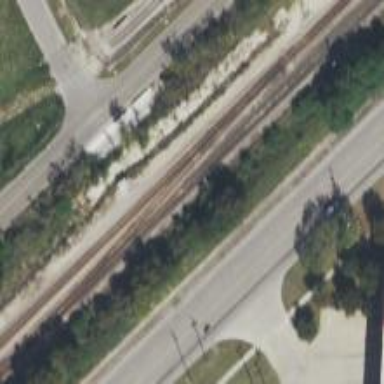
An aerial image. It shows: Railway crossover.